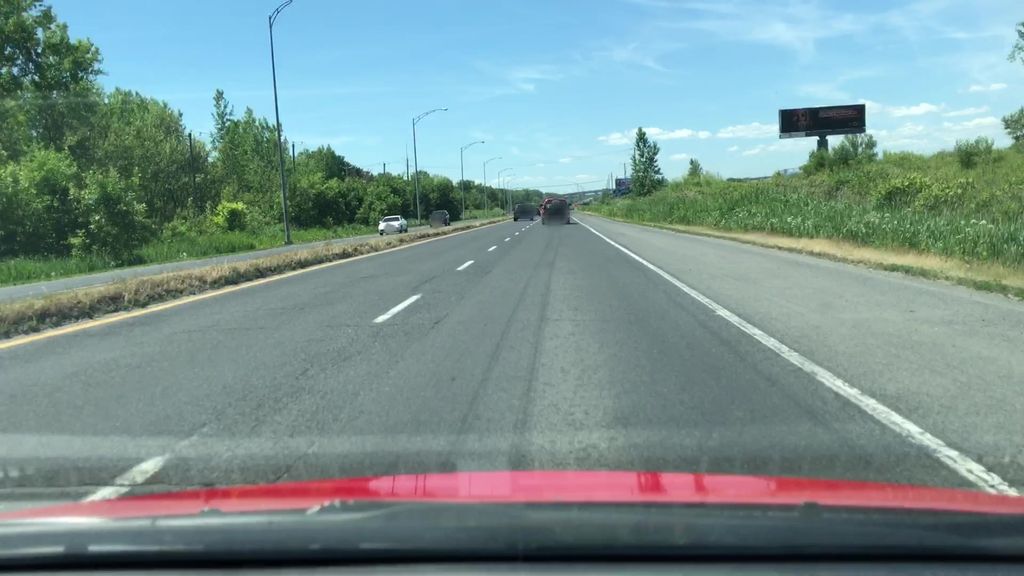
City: montreal